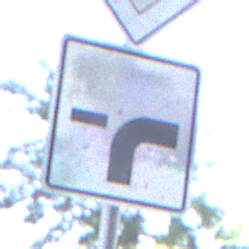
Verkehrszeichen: VerlaufVorfahrtsstrasse9
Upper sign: Vorfahrtsstrasse
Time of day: Midday
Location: Roofed (Underpass)
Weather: Clear
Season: NotSpecified
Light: Natural